Interaction volume radius: 5 \u00c5
Interaction volume height: 25 \u00c5
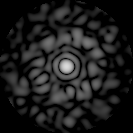
Disorder parameter: 0.8525